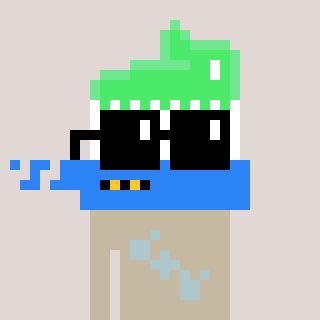
a pixel art character with square black sunglasses, a toothbrush-shaped head and a bege-colored body on a warm background